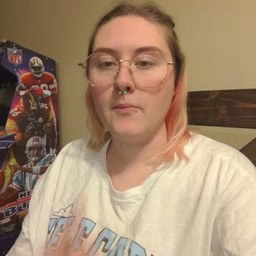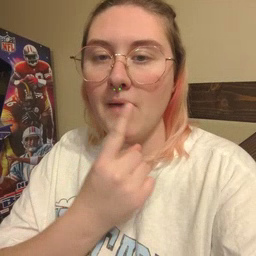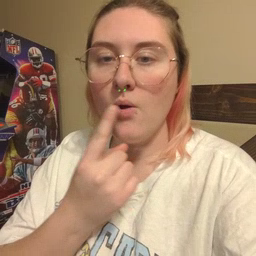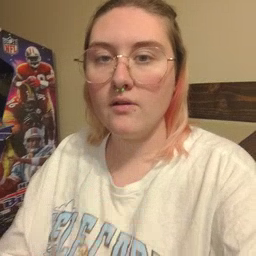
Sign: mouth